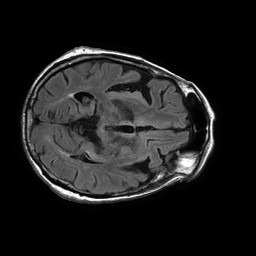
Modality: FLAIR
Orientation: axial
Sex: female
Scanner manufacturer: philips
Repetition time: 11 s
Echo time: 0.125 s